Question: I need to upload file to Azure blobs on my linux device(OS: OpenWrt), I followed the instruction on the Microsoft Azure documents(<URL>, but it returned "syntax error: bad function name"

I wonder that whether the azcopy not support for the OpenWrt. If yes, is there another way to perform upload files to azure blobs? Thank you for the reply!
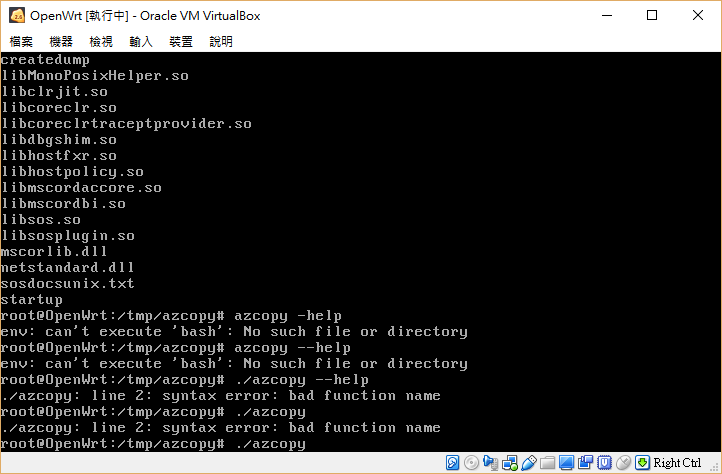
Answer: I do not believe that is support. But Azcopy is an open source project, the best way to specific and accurate answer to questions like yours is to asking contributors of the project.
<URL>
Hope this helps.